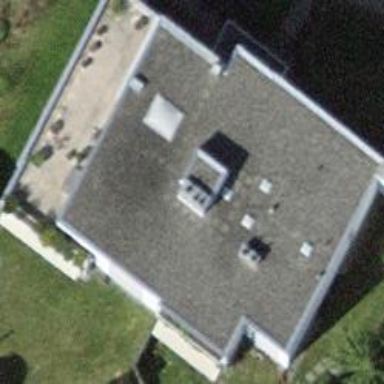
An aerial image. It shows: Flat concrete roof building with apartments.